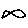
Label: fish